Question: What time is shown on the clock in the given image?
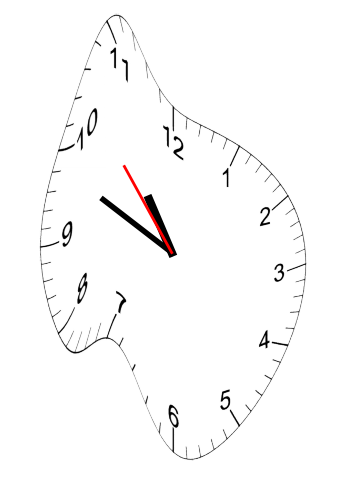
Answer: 10:48:53